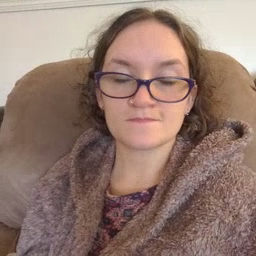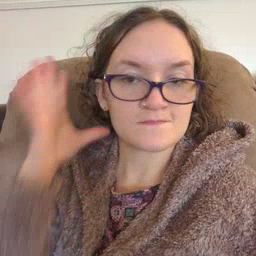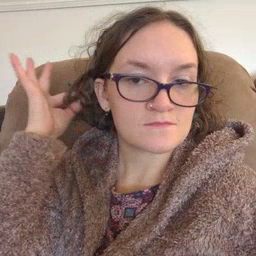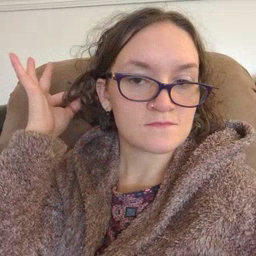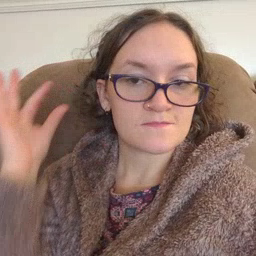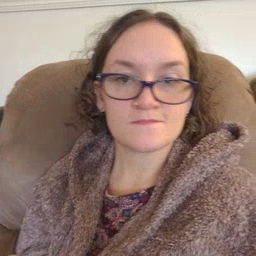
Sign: hair